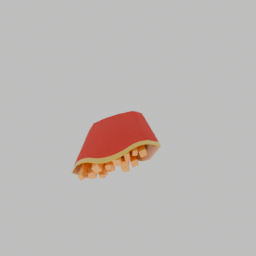
Label: nature